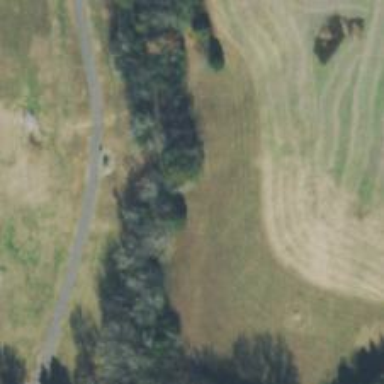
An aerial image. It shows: Disc golf hole.